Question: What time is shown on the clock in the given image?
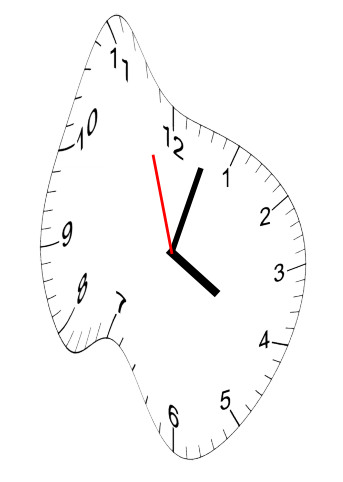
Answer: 04:02:57